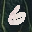
Label: 6